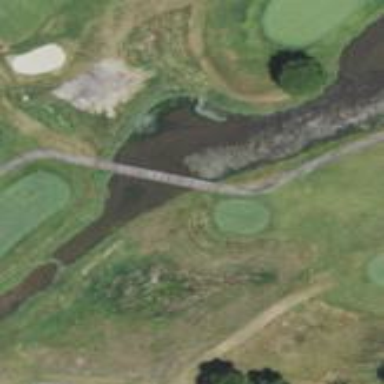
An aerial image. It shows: Area of rough grass used for golf.